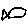
Label: fish